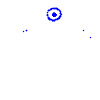
Particle: electron